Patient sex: F
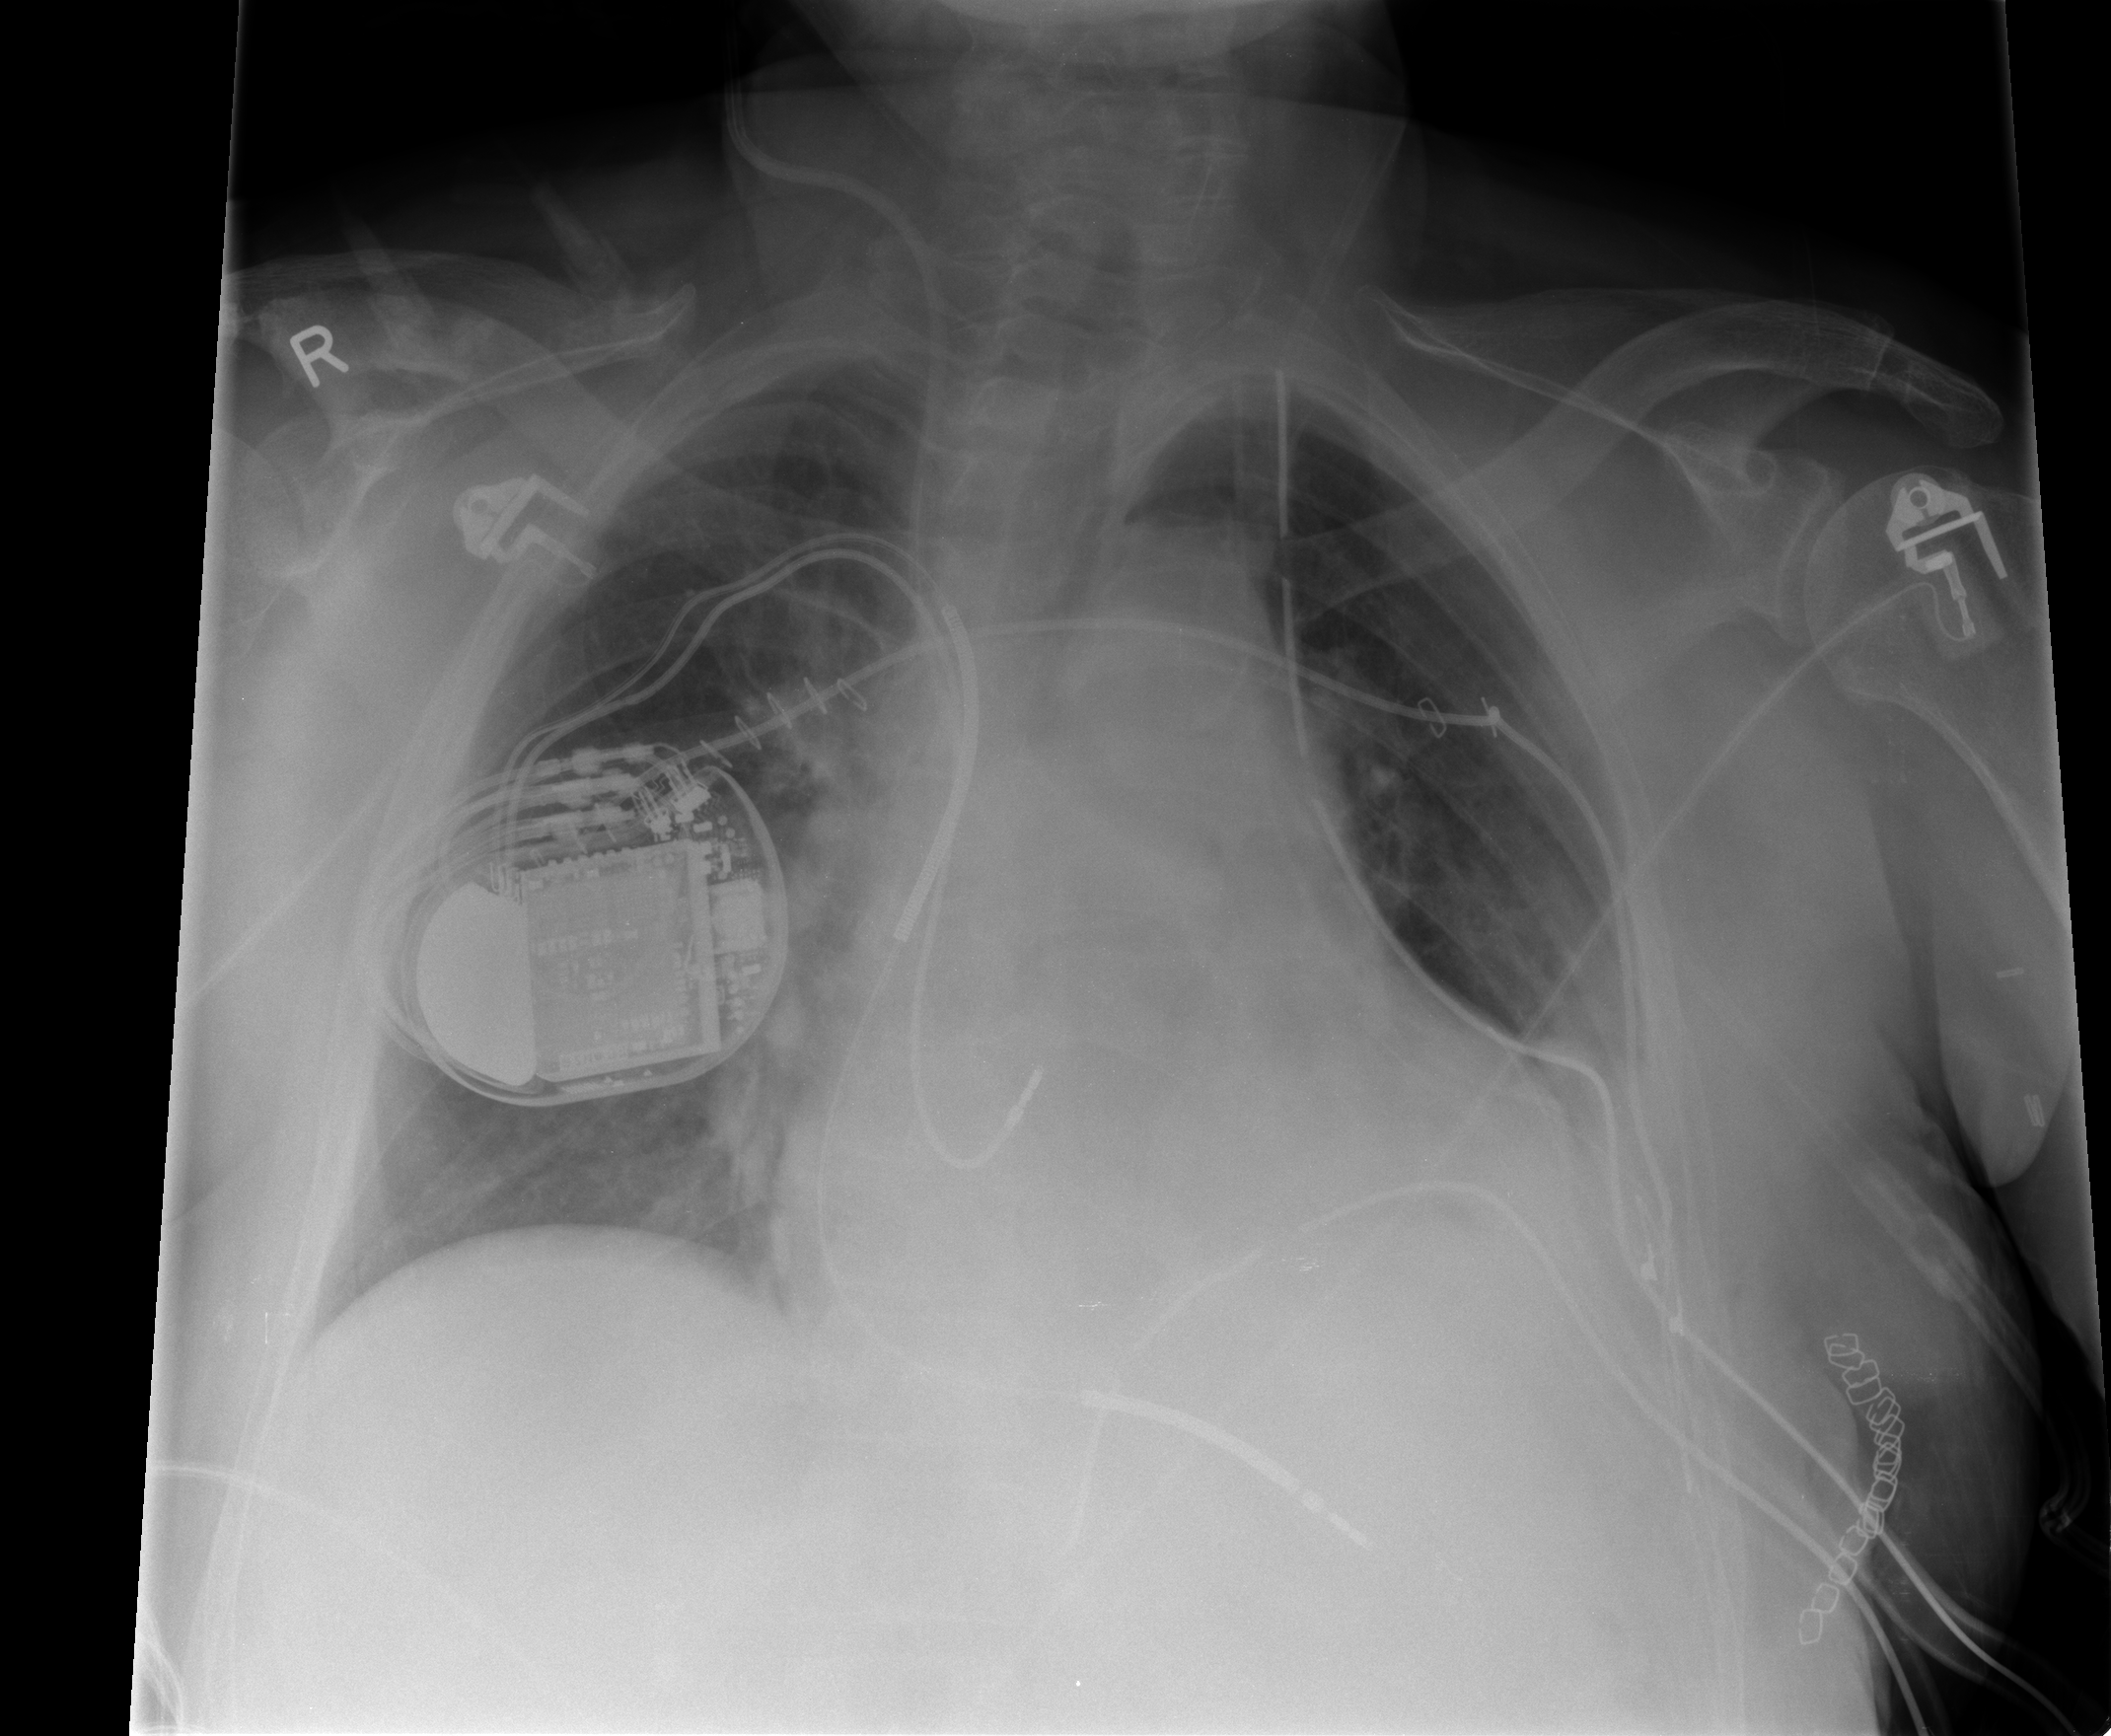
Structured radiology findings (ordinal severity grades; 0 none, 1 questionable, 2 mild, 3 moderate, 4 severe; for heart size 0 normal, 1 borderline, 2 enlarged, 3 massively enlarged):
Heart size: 2
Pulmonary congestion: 2
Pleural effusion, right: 0
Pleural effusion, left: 1
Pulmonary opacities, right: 0
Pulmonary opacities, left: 1
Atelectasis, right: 0
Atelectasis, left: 2